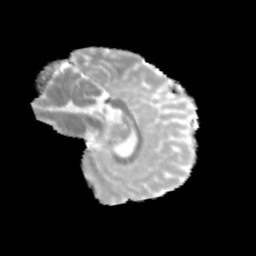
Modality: MD
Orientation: sagittal
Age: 13
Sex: female
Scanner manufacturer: siemens
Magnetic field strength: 3 T
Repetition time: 3.8 s
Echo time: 0.07 s